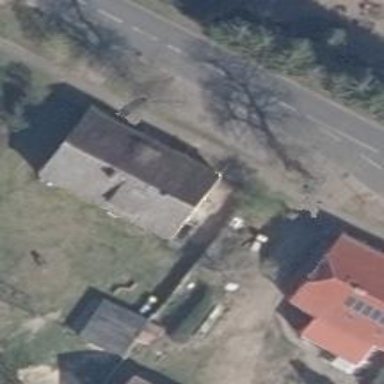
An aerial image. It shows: Kindergarten building.